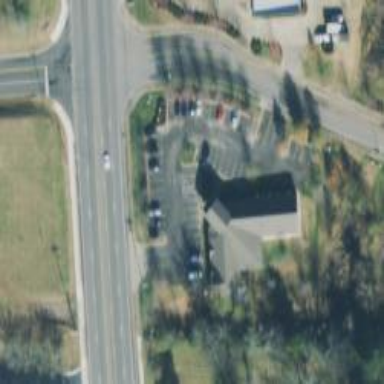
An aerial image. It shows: Veterinary facility.